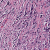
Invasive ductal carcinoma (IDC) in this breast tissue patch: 1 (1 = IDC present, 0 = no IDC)